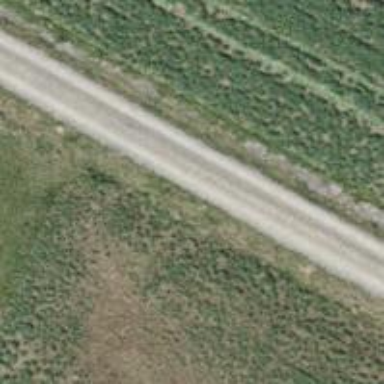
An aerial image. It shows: Track with grade 2 gravel surface.